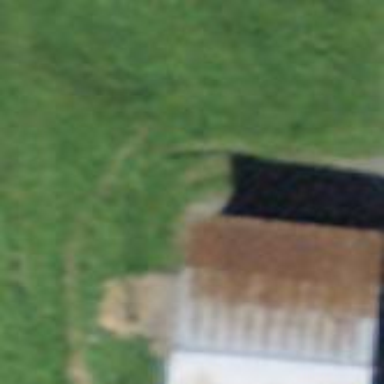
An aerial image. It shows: Rural barn.